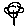
Label: flower